Aerial crown-view tile of a tropical tree (Barro Colorado Island, Panama), acquired 20250512:
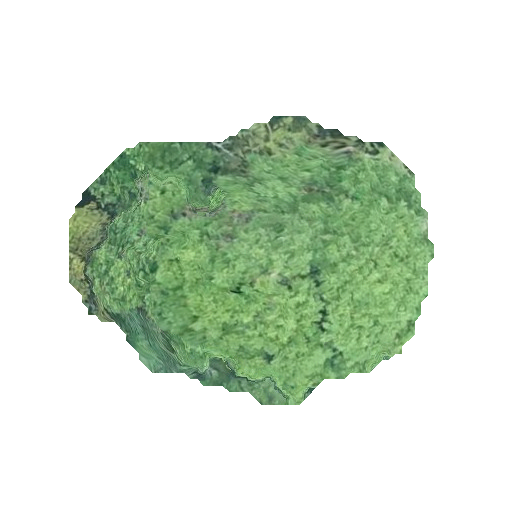
Species: Astronium graveolens
GBIF accepted scientific name: Astronium graveolens
Crown area: 113.858 m²